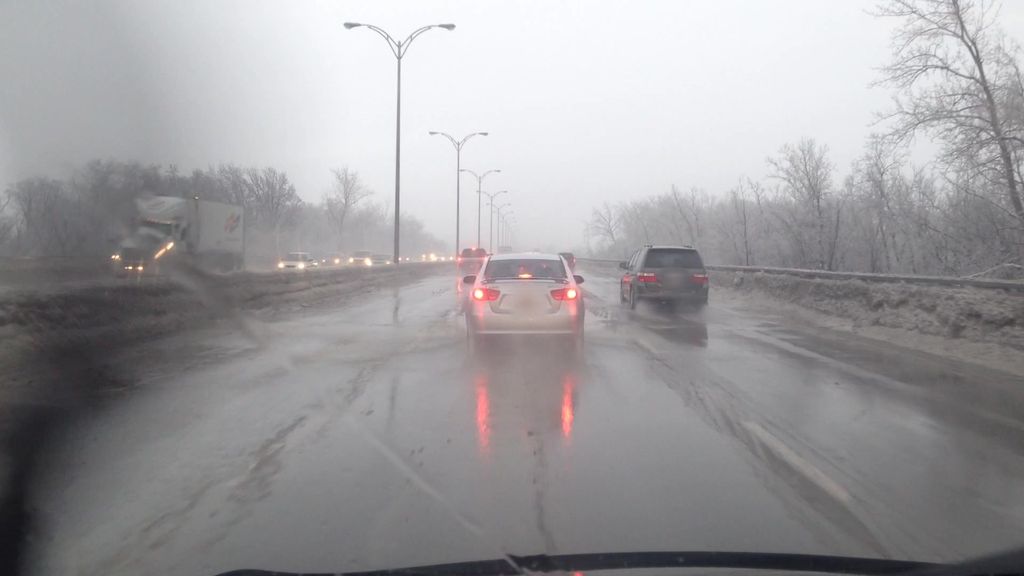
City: montreal